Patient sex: M
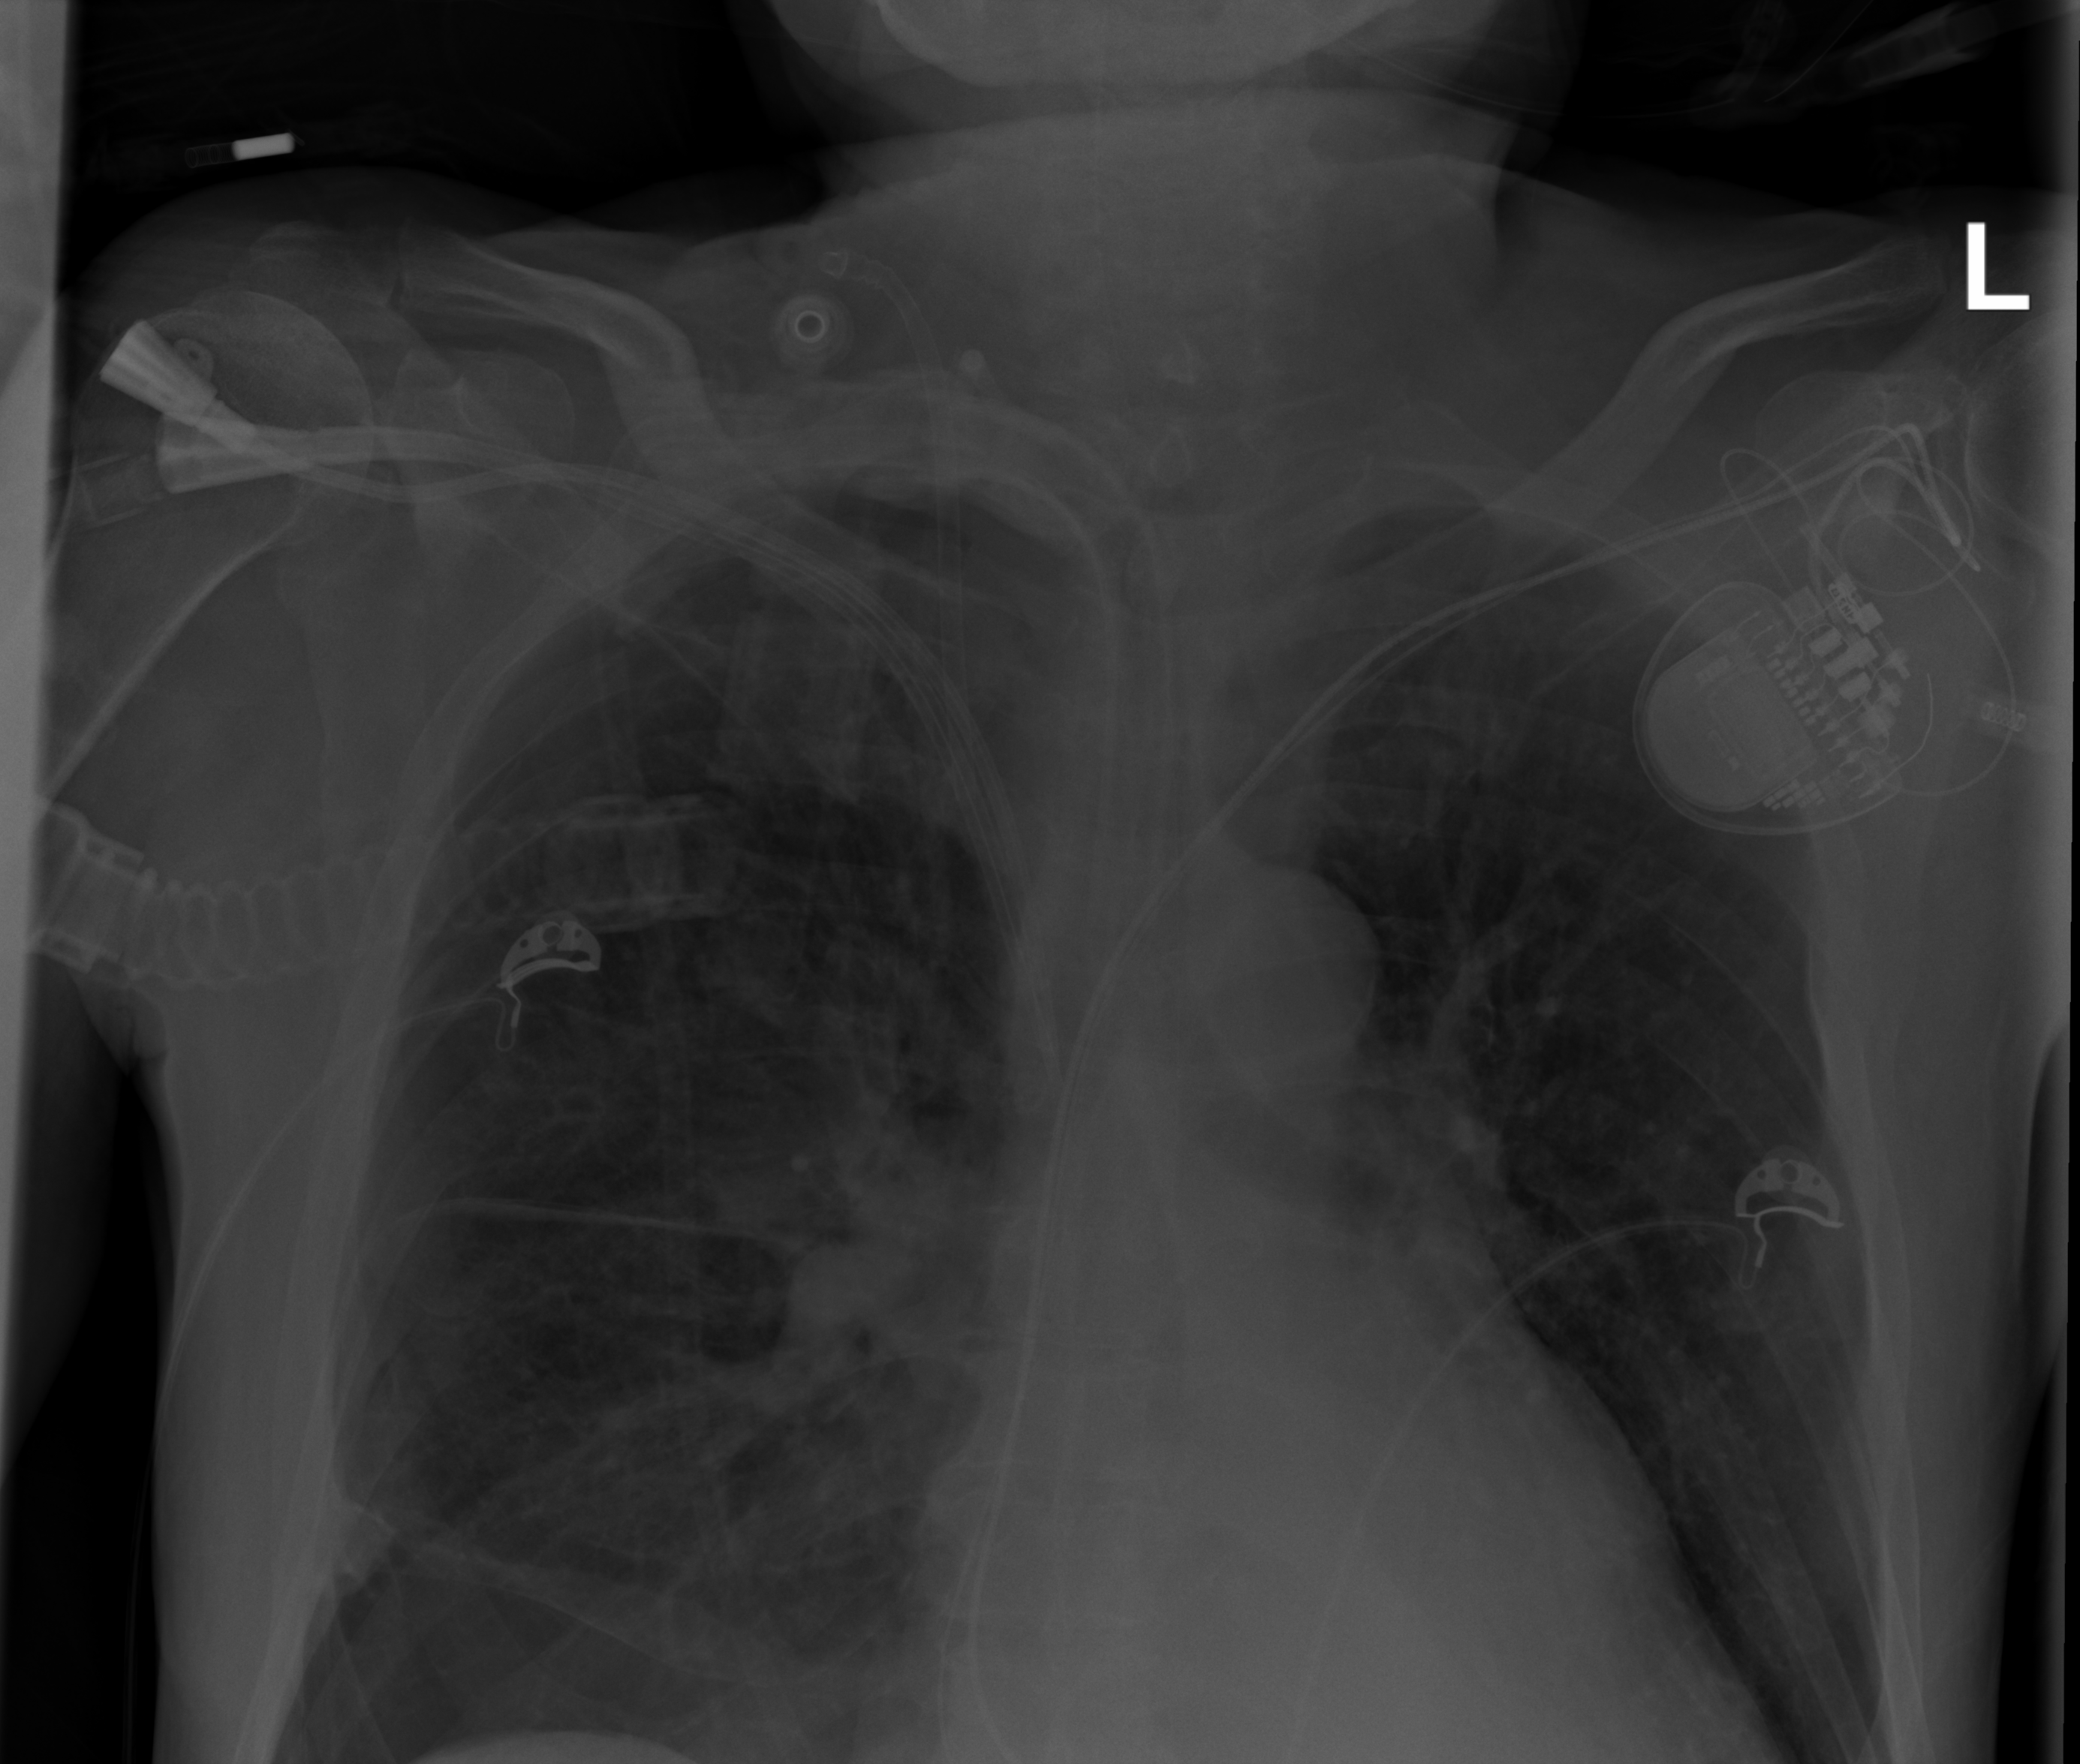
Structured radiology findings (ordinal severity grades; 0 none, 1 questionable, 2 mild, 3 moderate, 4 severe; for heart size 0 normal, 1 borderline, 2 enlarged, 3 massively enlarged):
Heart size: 2
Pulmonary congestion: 0
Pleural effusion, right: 3
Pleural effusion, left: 0
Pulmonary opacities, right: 2
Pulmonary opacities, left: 0
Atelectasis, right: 2
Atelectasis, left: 0